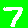
Digit: 7